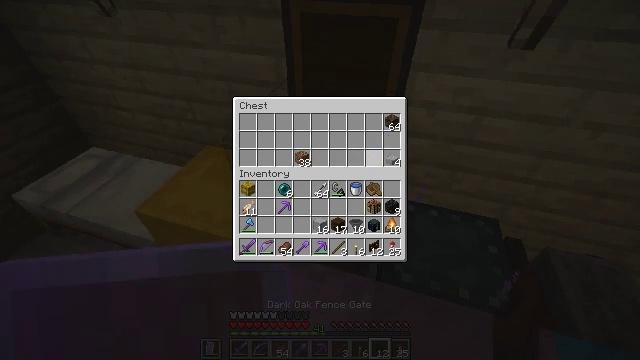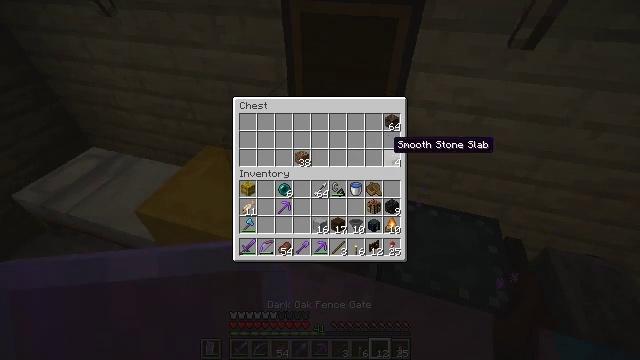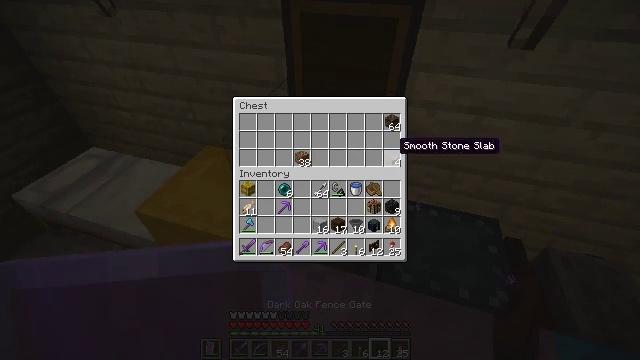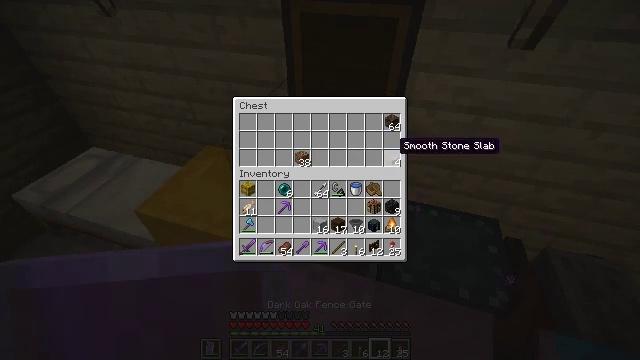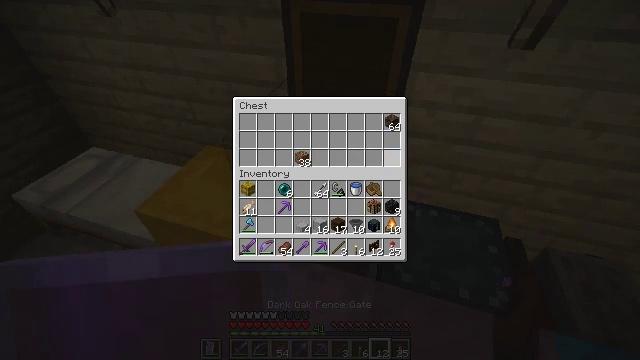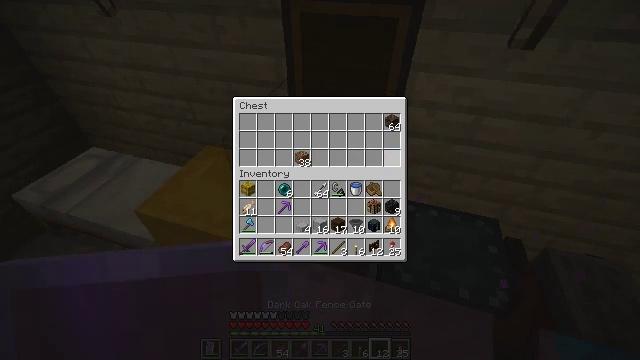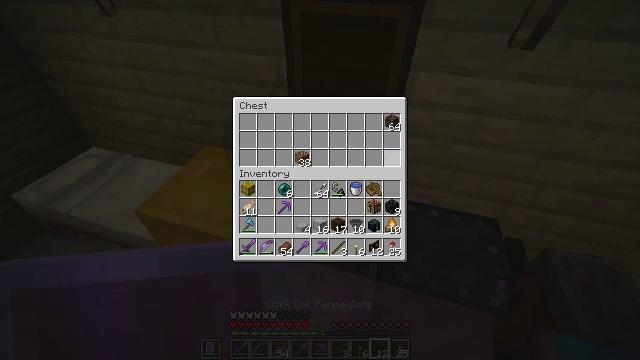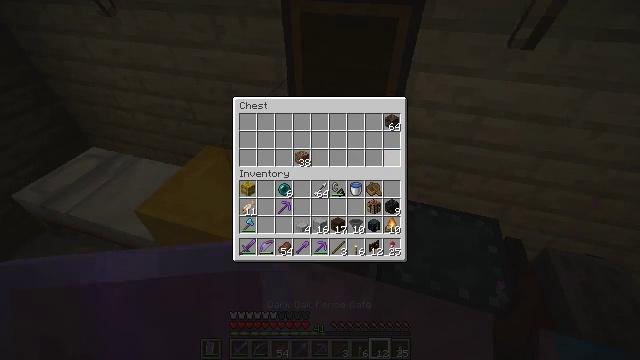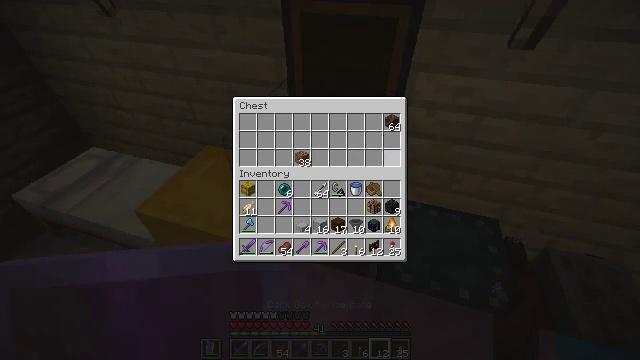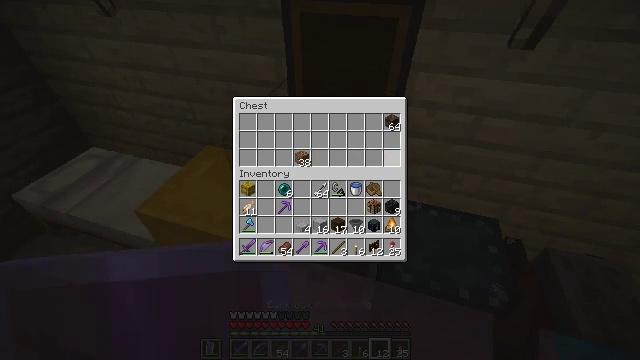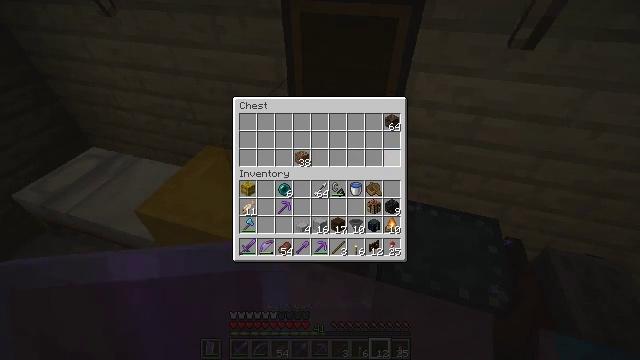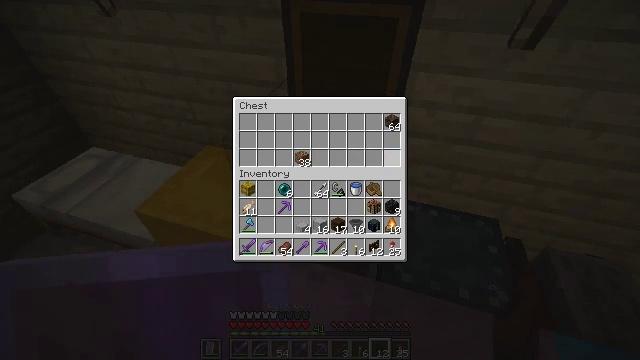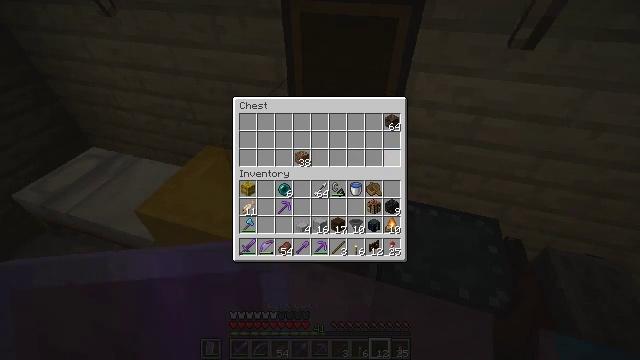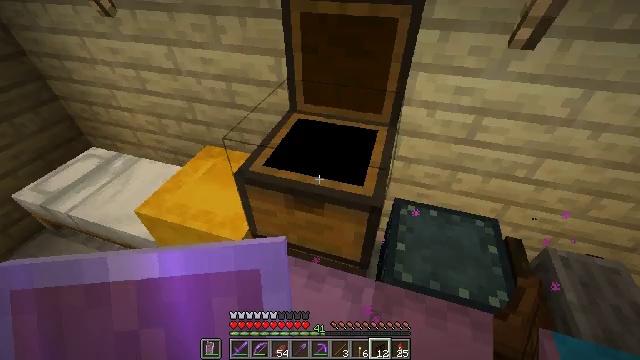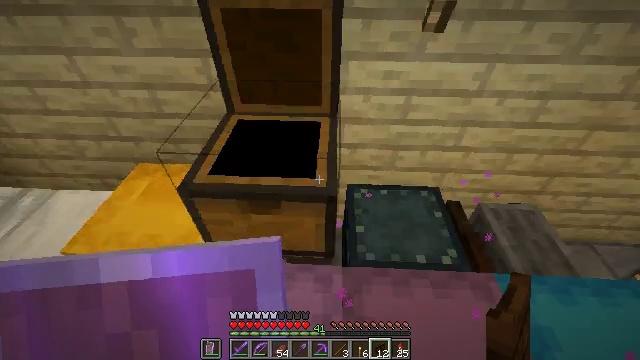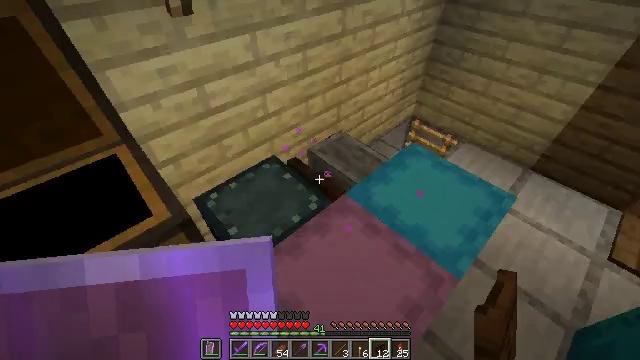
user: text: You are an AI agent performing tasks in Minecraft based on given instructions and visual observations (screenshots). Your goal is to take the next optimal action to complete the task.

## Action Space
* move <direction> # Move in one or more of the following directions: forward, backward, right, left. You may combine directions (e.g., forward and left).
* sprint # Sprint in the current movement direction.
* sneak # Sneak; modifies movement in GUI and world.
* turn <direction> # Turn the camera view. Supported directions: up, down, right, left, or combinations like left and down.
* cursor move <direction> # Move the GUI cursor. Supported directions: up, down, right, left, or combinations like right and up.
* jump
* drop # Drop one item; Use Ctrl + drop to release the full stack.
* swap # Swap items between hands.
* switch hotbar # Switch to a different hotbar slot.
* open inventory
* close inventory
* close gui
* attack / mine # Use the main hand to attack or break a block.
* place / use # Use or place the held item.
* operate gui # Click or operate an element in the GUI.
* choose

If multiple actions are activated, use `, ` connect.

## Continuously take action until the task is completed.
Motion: motion action
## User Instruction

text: mine block cyan shulker box
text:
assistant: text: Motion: sneak
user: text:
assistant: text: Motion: sneak
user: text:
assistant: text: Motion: sneak
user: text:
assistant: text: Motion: sneak, attack / mine
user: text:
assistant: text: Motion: sneak, attack / mine
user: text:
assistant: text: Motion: sneak, attack / mine
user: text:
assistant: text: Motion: sneak
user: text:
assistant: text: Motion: no_op
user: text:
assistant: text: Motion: no_op
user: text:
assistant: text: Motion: no_op
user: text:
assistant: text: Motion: no_op
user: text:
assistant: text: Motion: no_op
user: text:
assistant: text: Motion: no_op
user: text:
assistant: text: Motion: turn right and down
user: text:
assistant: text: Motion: turn right and down
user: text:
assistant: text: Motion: turn right and down
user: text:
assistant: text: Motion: turn right and down
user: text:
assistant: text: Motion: turn right
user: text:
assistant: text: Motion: no_op
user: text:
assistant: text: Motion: no_op
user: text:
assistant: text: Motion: no_op
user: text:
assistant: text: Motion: turn right and up
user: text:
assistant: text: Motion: turn right and up
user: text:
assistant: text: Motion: turn up
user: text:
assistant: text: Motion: use / place
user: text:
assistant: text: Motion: use / place
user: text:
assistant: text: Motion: use / place
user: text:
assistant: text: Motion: use / place
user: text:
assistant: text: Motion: no_op
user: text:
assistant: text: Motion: no_op